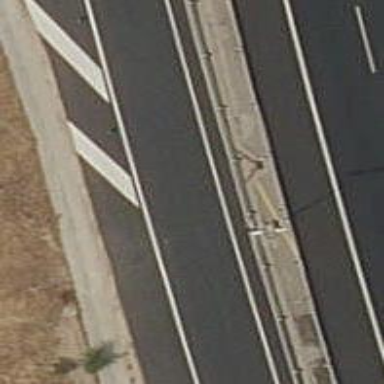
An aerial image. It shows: Motorway link.